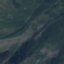
Land use / land cover class: HerbaceousVegetation